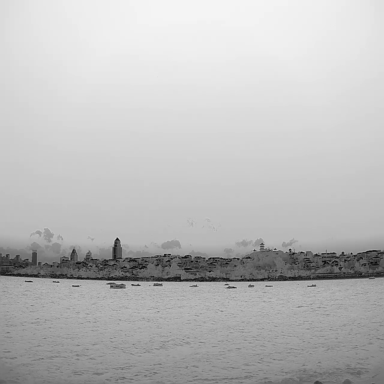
There are ten bulk_carriers in the infrared image.